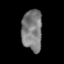
Tissue: skin
Cell type: T cells
Senescence score: 0.2218
Nuclear area (px): 835
Mean DAPI intensity: 123.38